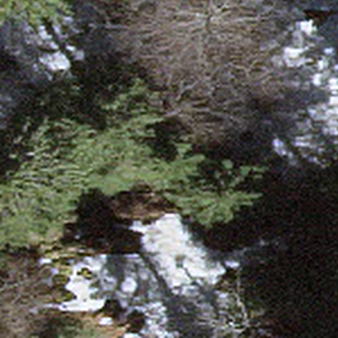
Label: other